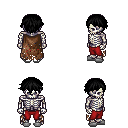
a pixel art fantasy rpg character, male body template, skeleton, brown tattered cape, red pants, black short bangs hairstyle, white slippers, four views (front, back, left, right), 2x2 character sprite sheet, small pixel art, hard edges, no anti-aliasing